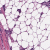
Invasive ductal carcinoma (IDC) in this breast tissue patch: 1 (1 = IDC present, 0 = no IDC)